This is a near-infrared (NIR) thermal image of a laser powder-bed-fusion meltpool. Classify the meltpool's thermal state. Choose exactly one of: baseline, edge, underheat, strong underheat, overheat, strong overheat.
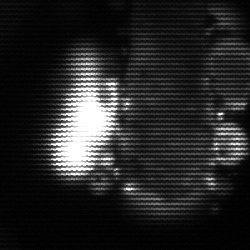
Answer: strong underheat